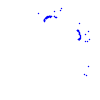
Particle: kaon